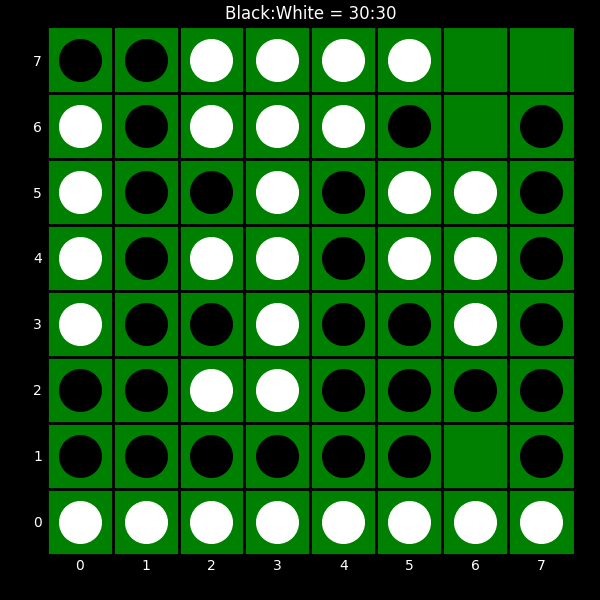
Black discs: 30
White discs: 30